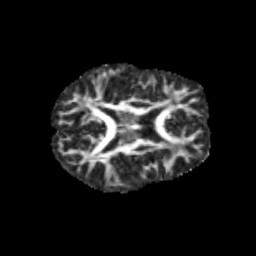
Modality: FA
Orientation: axial
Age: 13
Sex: male
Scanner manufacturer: siemens
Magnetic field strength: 3 T
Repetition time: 3.8 s
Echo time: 0.07 s